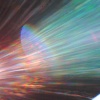
Label: sunburn